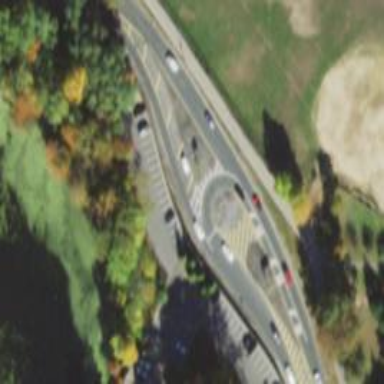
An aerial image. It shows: Asphalt road with primary link designation.